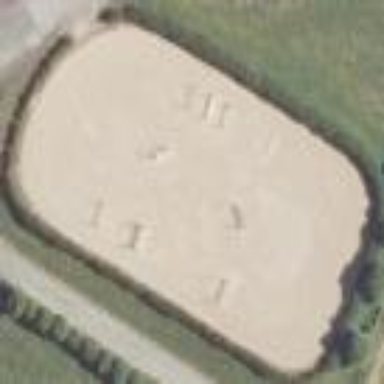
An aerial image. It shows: Equestrian pitch used for leisure and sports activities.